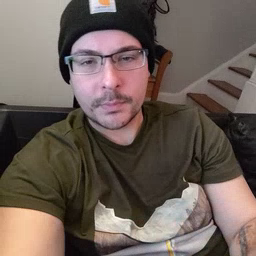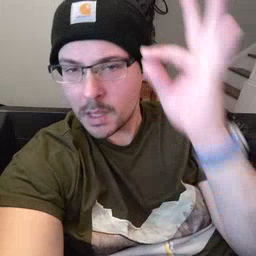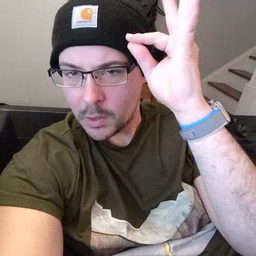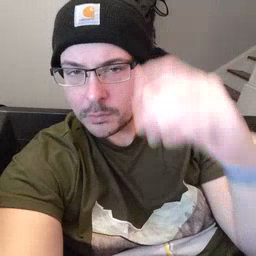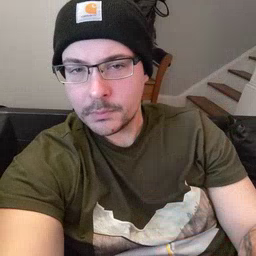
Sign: hair